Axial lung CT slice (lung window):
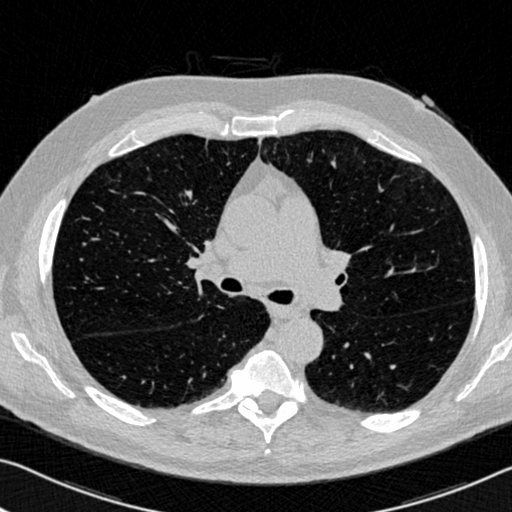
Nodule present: no